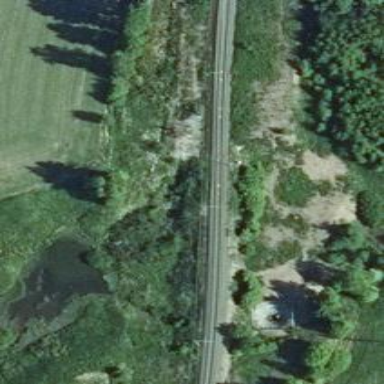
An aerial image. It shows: Railway signal.